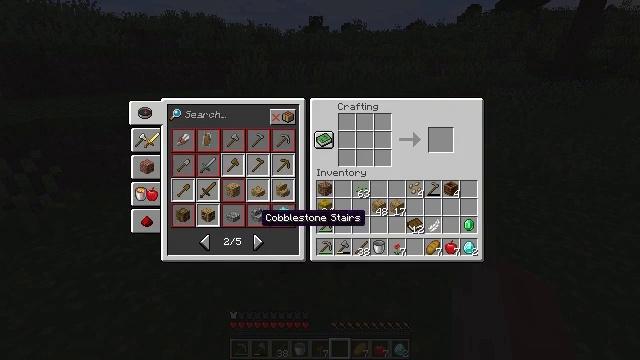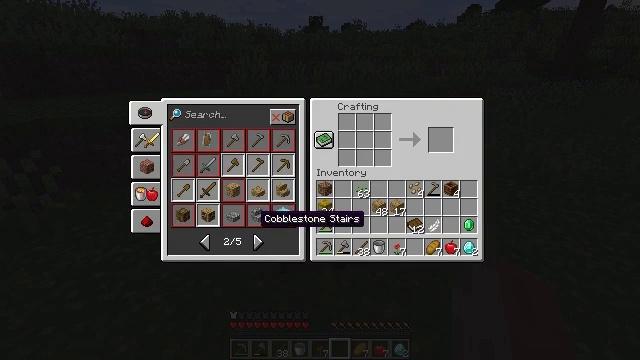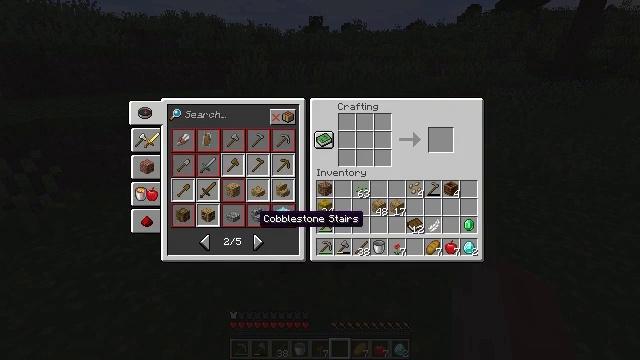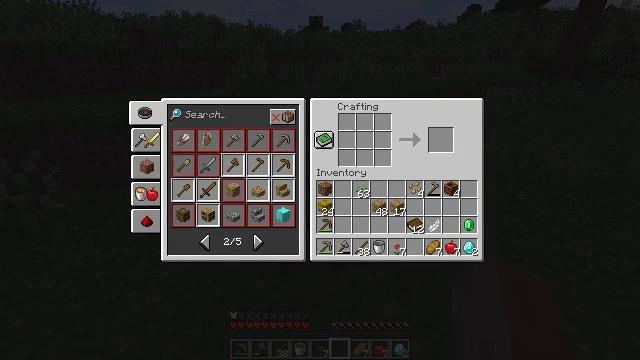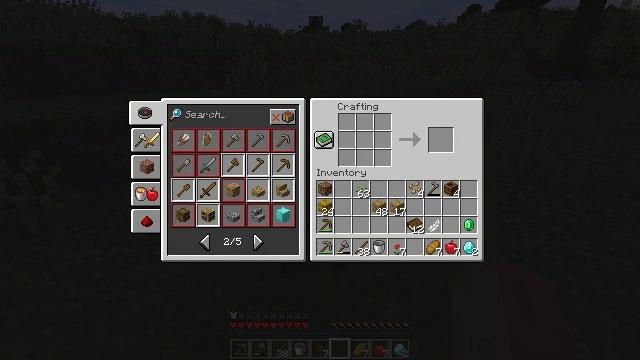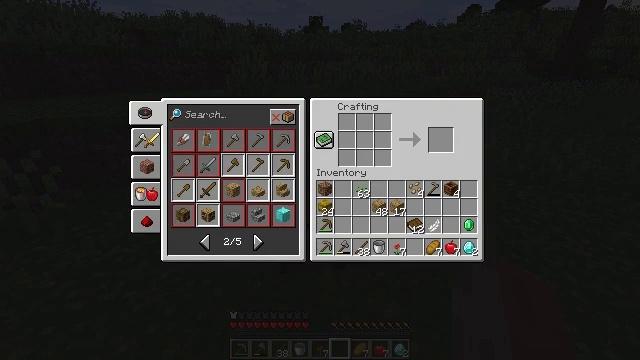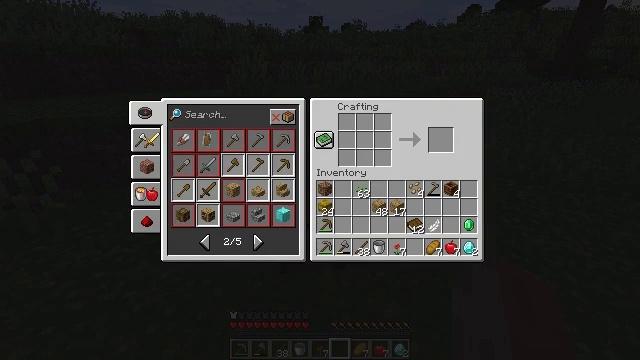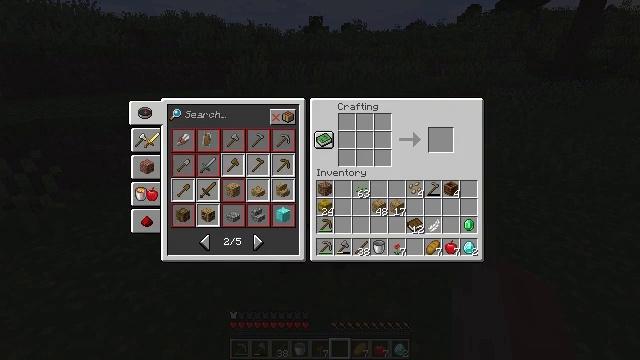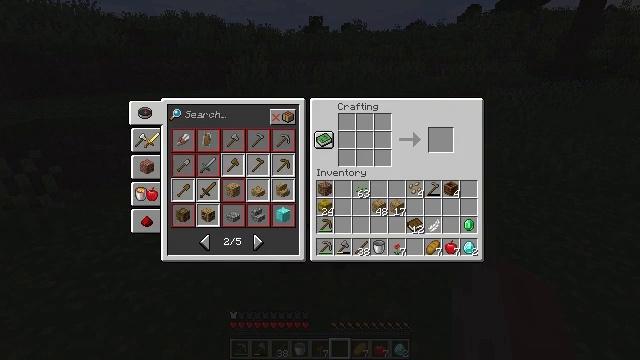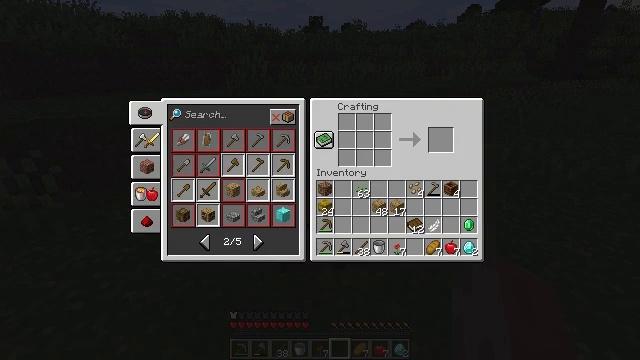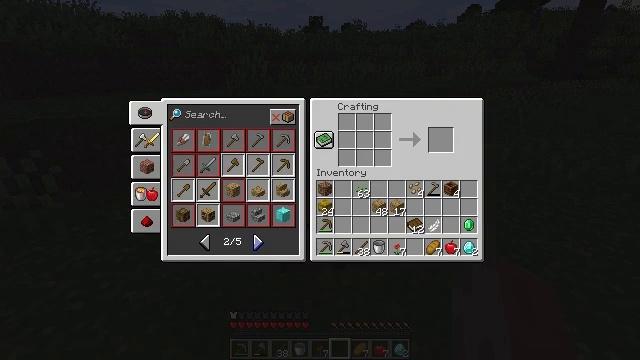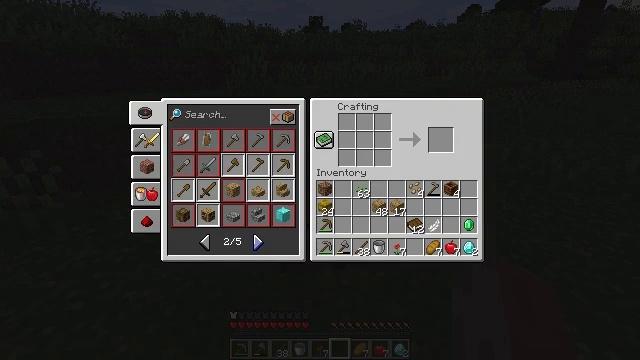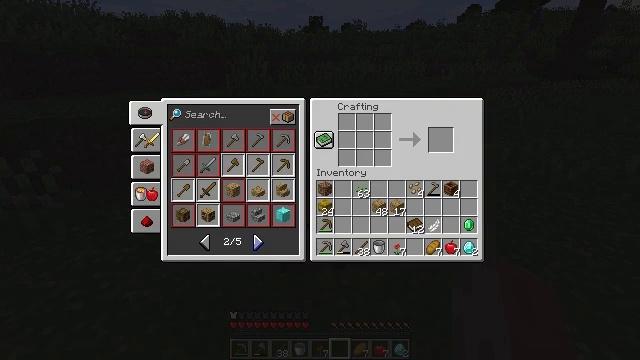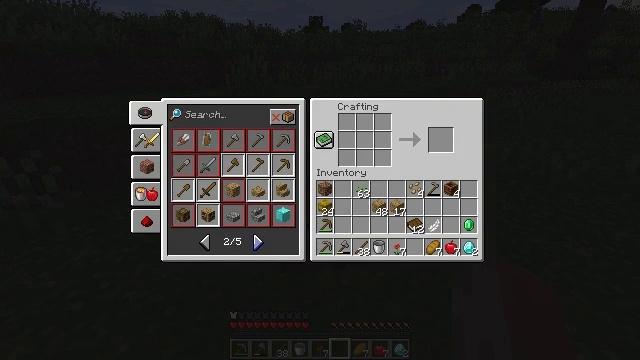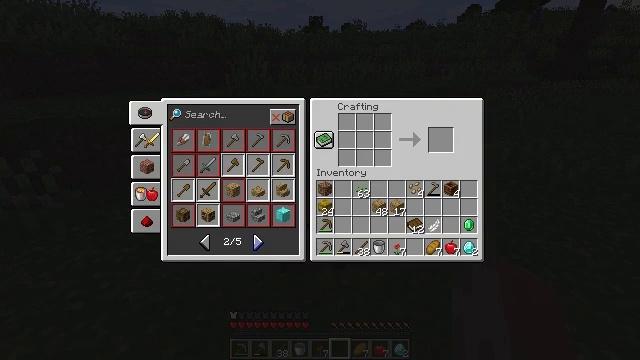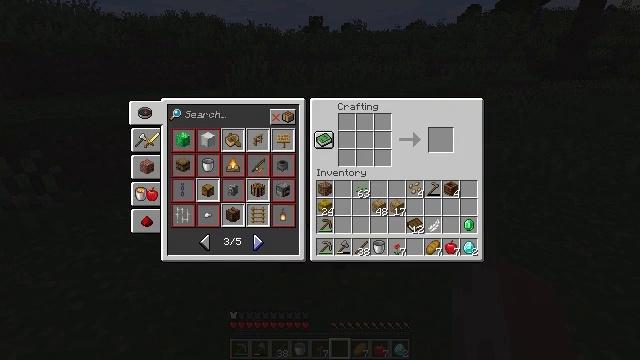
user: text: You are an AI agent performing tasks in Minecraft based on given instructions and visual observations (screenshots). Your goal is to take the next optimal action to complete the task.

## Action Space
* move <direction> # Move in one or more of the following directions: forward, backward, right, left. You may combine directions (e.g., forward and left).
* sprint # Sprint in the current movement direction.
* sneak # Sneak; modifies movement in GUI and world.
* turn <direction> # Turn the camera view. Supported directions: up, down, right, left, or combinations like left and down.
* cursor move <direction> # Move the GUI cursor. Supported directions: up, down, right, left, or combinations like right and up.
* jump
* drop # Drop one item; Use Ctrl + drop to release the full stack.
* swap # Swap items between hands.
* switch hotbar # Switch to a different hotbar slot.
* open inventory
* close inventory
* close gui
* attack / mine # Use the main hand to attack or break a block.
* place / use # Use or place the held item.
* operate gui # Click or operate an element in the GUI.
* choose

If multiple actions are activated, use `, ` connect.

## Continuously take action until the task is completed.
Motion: motion action
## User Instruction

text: Take oak planks and sticks to craft an oak fence gate.
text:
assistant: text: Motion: sneak
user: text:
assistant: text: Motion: sneak
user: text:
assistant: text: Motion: sneak
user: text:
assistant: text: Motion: operate gui
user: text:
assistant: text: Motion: operate gui
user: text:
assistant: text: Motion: operate gui
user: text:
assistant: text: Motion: no_op
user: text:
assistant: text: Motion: operate gui
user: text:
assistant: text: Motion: operate gui
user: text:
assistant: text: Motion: operate gui
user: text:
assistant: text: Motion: no_op
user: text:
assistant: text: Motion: no_op
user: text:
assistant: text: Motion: no_op
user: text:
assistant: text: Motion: no_op
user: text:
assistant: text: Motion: operate gui
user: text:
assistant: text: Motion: operate gui
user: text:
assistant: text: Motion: no_op
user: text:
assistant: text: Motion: no_op
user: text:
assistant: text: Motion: no_op
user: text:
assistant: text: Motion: cursor move up
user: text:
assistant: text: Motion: no_op
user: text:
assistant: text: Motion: no_op
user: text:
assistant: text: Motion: cursor move up
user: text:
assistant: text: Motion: cursor move right and up
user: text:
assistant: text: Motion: no_op
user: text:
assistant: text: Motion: cursor move down
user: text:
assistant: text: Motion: cursor move down
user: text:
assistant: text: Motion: no_op
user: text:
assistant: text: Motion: no_op
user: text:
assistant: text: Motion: no_op